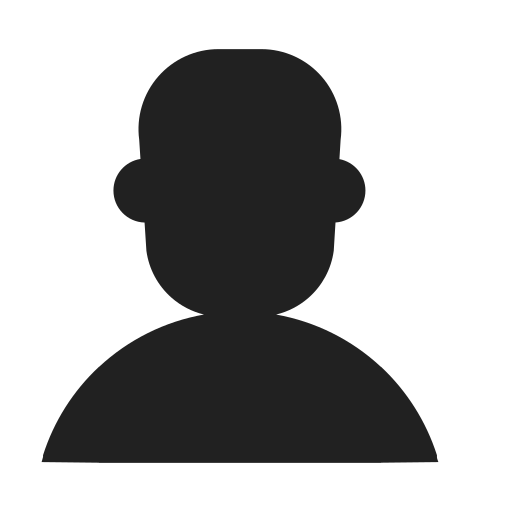
bust in silhouette high contrast